Interaction volume radius: 5 \u00c5
Interaction volume height: 20 \u00c5
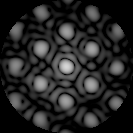
Disorder parameter: 0.3072